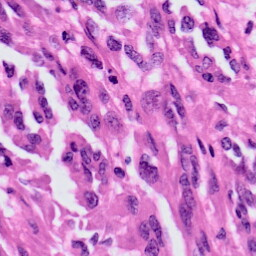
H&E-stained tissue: Skin